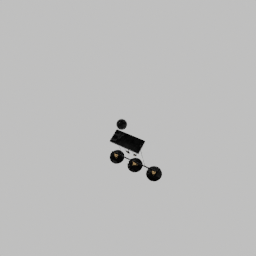
Label: lighting